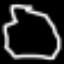
Label: octagon